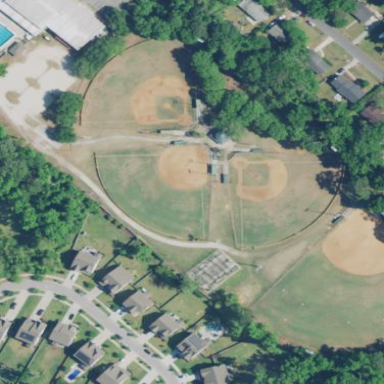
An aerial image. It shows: Baseball pitch for leisure land.